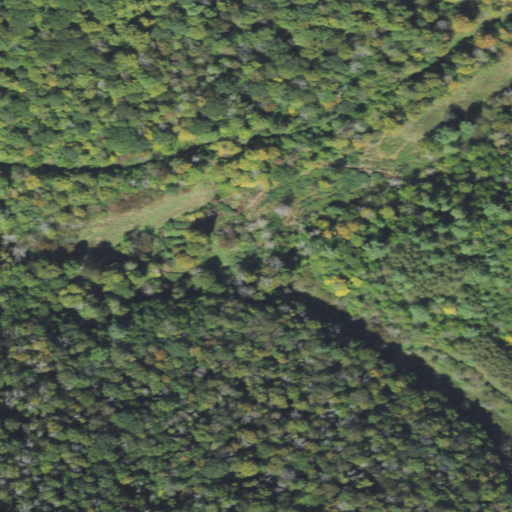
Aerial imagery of valley in Pennsylvania named Thurston Draft containing mixed forest, deciduous forest, evergreen forest, and pasture